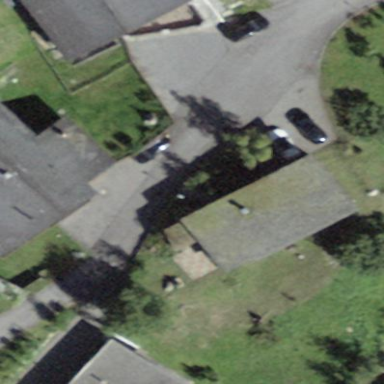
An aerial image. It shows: Building with tiled roof.